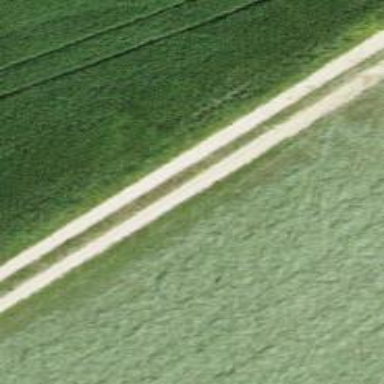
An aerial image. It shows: Agricultural track with grade3 tracktype suitable for agricultural vehicles.